Aerial crown-view tile of a tropical tree (Barro Colorado Island, Panama), acquired 20250414:
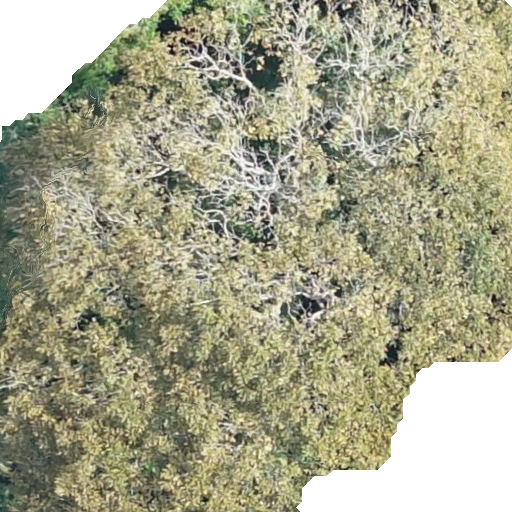
Species: Dipteryx oleifera
GBIF accepted scientific name: Dipteryx oleifera
Crown area: 407.711 m²